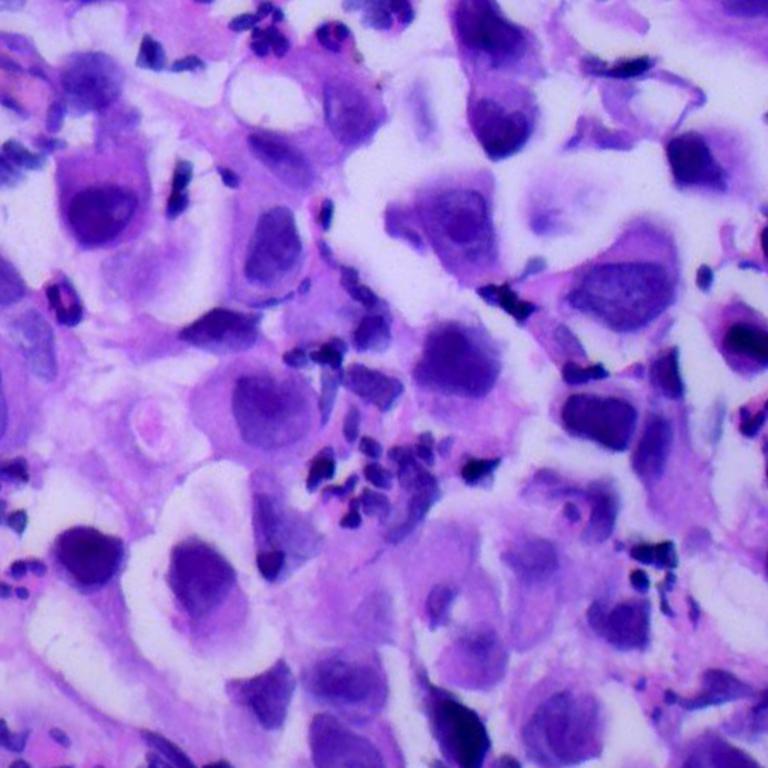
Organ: lung
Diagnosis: adenocarcinomas